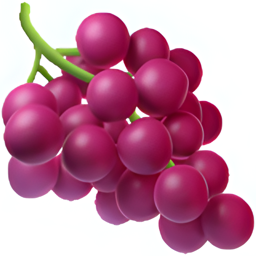
Name: grapes
Emoji: 🍇
Group: Food & Drink
Sub-group: food-fruit